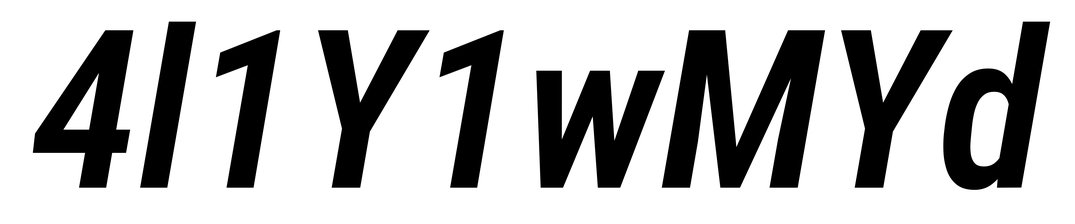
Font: Roboto-Italic_Condensed_SemiBold_Italic